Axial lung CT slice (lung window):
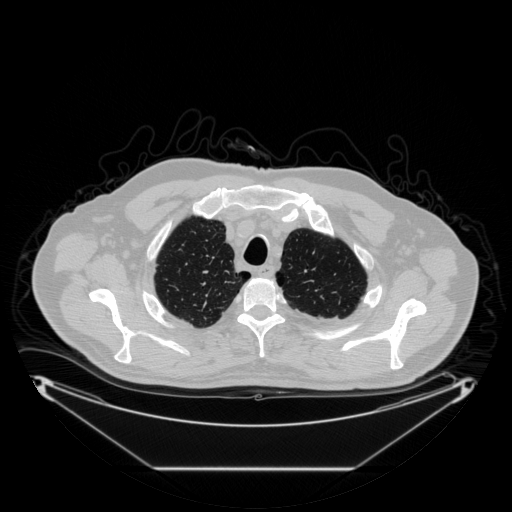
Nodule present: no